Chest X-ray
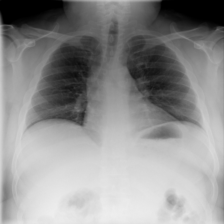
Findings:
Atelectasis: negative
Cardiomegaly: negative
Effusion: negative
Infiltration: negative
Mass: negative
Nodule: negative
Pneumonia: negative
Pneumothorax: negative
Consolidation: negative
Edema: negative
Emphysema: negative
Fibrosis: negative
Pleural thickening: negative
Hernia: negative